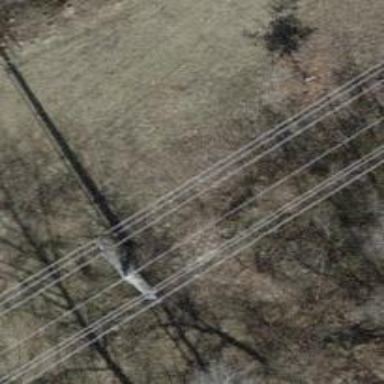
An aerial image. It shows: Power line in the image.